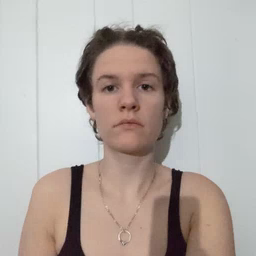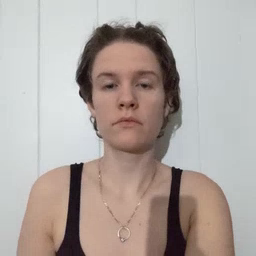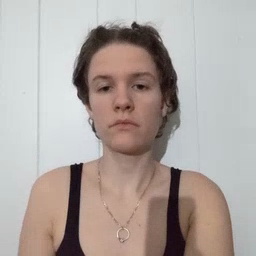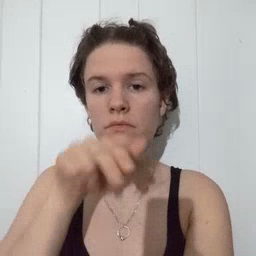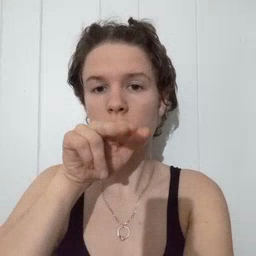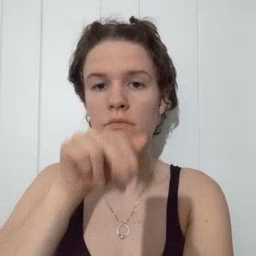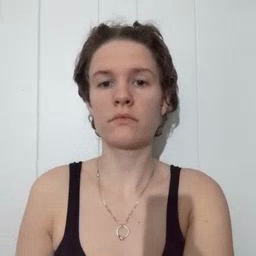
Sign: tongue